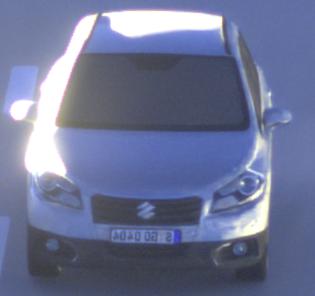
Make: Suzuki
Model: SX4 S-Cross 1.6
Detailed model: SX4 (II) S-Cross
Model produced from: 2013/10
Model produced until: 2015/08
Doors: 5
Color: white
Road condition: dry road
Daytime: sunrise or sunset
Contrast: high contrast